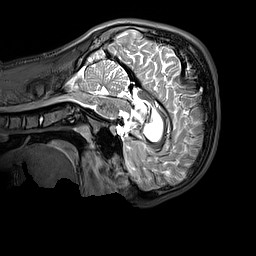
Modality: T2w
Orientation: sagittal
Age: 12
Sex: male
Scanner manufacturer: siemens
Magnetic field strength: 3 T
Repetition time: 3.2 s
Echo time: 0.408 s